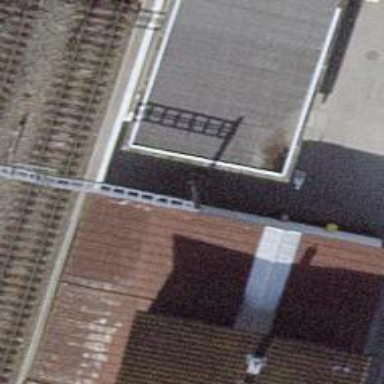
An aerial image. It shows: Set of concrete steps.